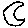
Label: moon